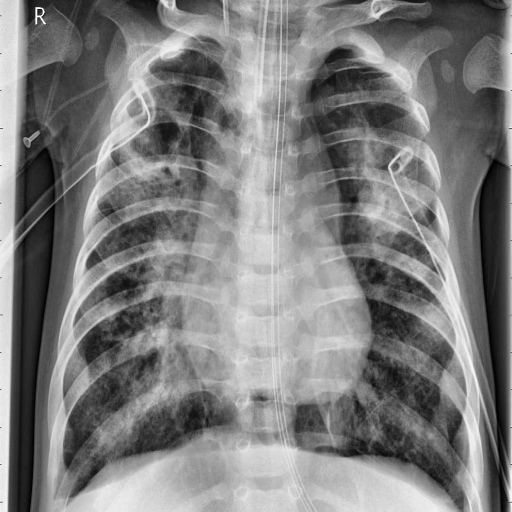
Finding: PNEUMONIA